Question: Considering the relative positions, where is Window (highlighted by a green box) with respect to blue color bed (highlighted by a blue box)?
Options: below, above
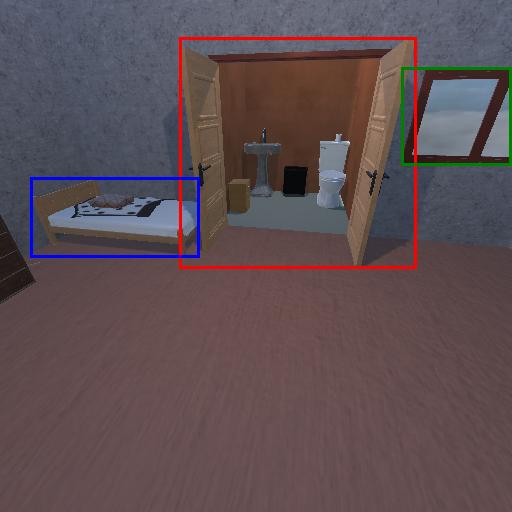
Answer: below